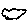
Label: cloud